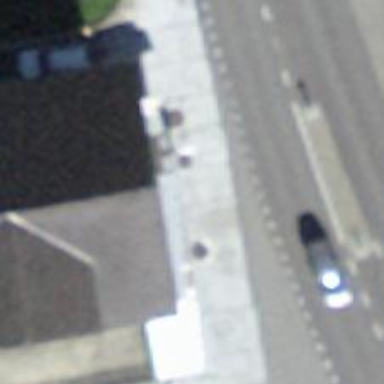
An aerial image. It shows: Fuel station.